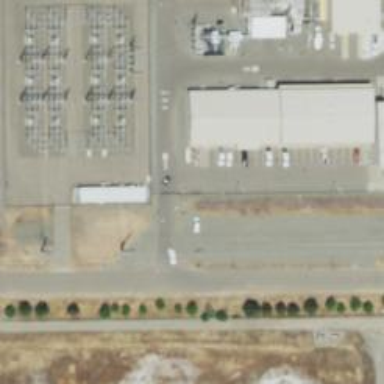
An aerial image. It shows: Collector substation surrounded by fence.